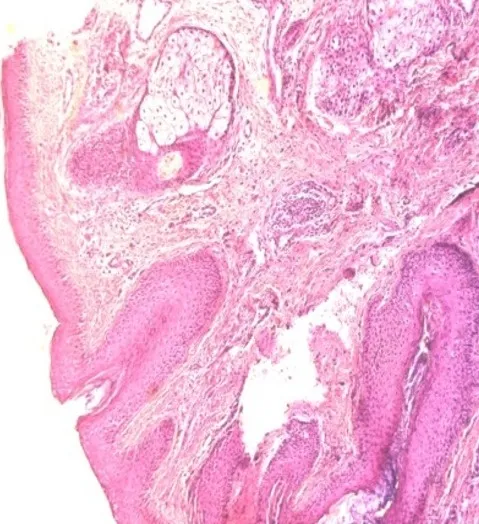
Perivascular dermatitis with vascular ectasia, a lymphocytic infiltrate.
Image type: pathology (h&e)